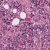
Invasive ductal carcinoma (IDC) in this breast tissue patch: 1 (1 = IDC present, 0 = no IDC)